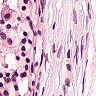
Metastatic tissue present: no